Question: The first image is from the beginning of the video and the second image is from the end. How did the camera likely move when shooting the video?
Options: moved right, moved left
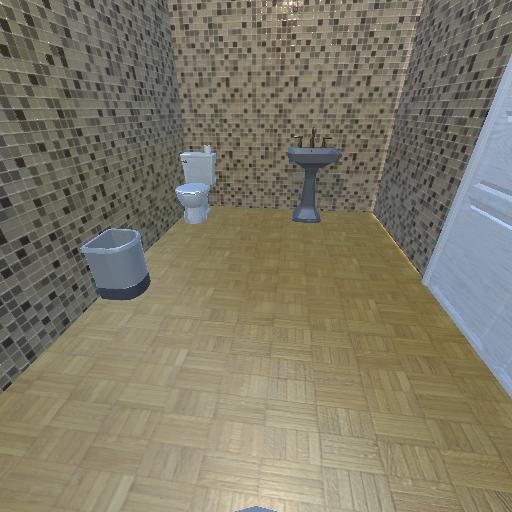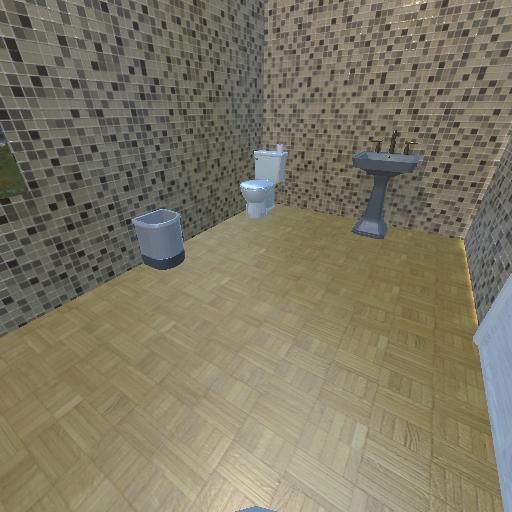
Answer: moved right